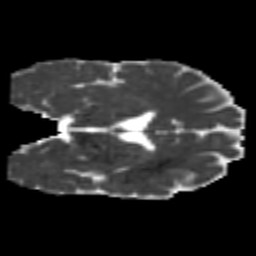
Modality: MD
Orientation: coronal
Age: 24
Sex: male
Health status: healthy
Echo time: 0.074 s